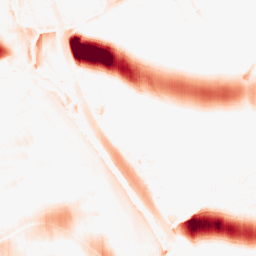
Category: morphological
Decomposition family: morphological_ellipse
Decomposition parameters: operation: opening
width: 50
height: 10
Upsampling method: quartic
Upsampling parameters: scale: 2
Upsampling scale: 2